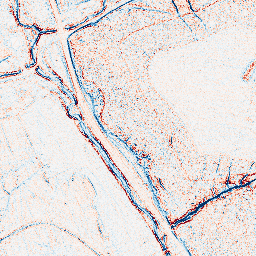
Category: edge_preserving
Decomposition family: anisotropic_diffusion
Decomposition parameters: iterations: 5
kappa: 100
gamma: 0.05
Upsampling method: bicubic_3x
Upsampling parameters: scale: 3
Upsampling scale: 3